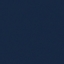
Label: SeaLake